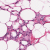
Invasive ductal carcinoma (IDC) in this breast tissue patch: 0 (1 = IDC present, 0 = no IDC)